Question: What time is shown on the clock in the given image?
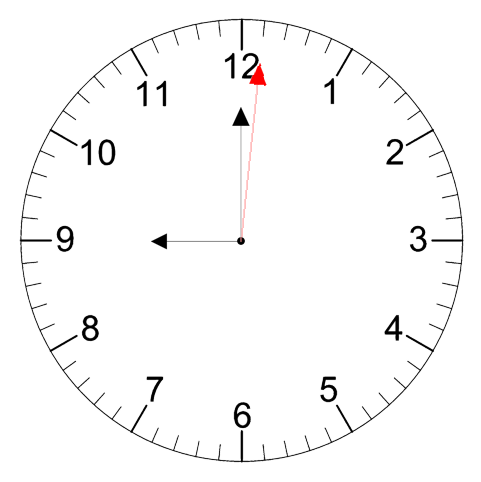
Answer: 09:00:01